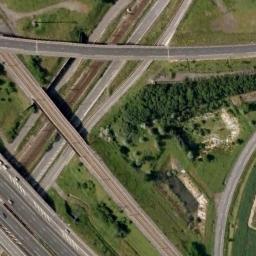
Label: overpass